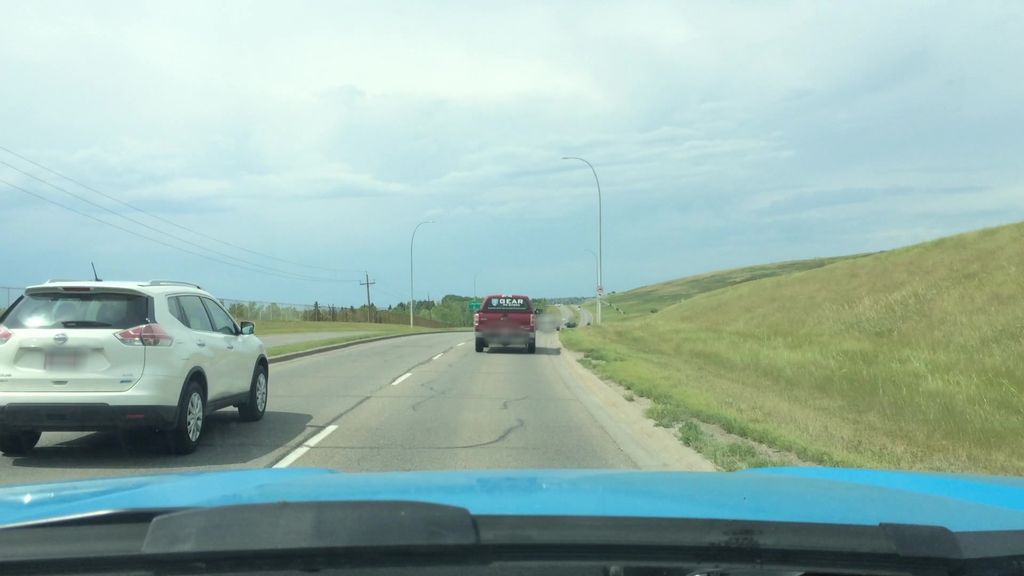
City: calgary